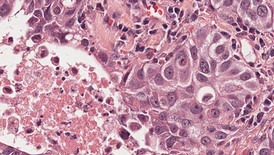
Tumor epithelial tissue: yes
Tumor-associated stroma tissue: yes
Normal tissue: no